Question: I wonder if anyone can help: I want to convert rows into columns. This is the original table:
I have tried using pivot but this case it is too complex for me.
'''
declare @Table AS TABLE
(
TYPE VARCHAR(100) ,
SERIE VARCHAR(100) ,
CUR1 INT,
CUR2 INT
)
INSERT @Table
( TYPE, SERIE, CUR1, CUR2)
VALUES
( 'CORP', 'S1' ,2122,322 ),
( 'CORP', 'S2' ,321,546 ),
( 'SER', 'S1',543,788 ),
( 'SER', 'S2' ,655, 988 )
'''
I expect the output to be like the attached table:

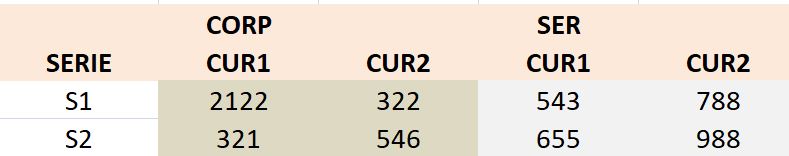
Answer: Please try this, a variant of this will help:-
'''
;with cte as (
select SERIE, [CORP] as [CORP_CUR1], [SER] as [SER_CUR1] from (
select type , serie, cur1 from @Table)
as d
pivot
( max(cur1) for [type] in ( [CORP], [SER]) ) as p
),
ct as (
select SERIE, [CORP] as [CORP_CUR2], [SER] as [SER_CUR2] from (
select type , serie, cur2 from @Table)
as d
pivot
( max(cur2) for [type] in ( [CORP], [SER]) ) as p
)
select cte.SERIE, cte.[CORP_CUR1], cte.[SER_CUR1], ct.[CORP_CUR2], ct.[SER_CUR2] from cte inner join ct on cte.SERIE=ct.SERIE
'''